Field crop: tomato
Growth stage: 1
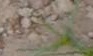
Species: cyperus